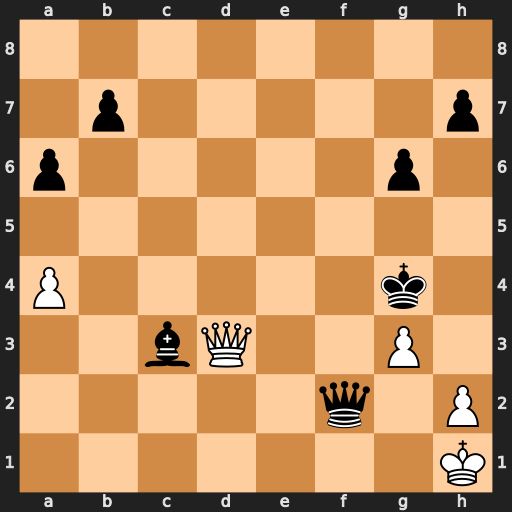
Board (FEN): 8/1p5p/p5p1/8/P5k1/2bQ2P1/5q1P/7K
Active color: w
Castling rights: -
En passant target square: -
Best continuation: Qe4+ Kg5 Qh4+ Kf5 g4+ Ke6 Qxf2